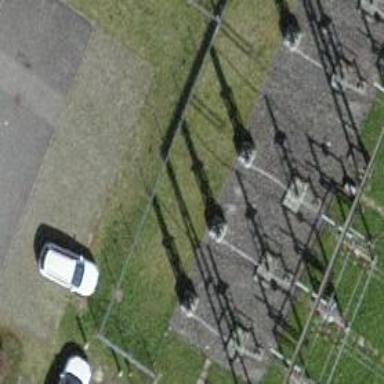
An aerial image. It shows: Switch for power supply.